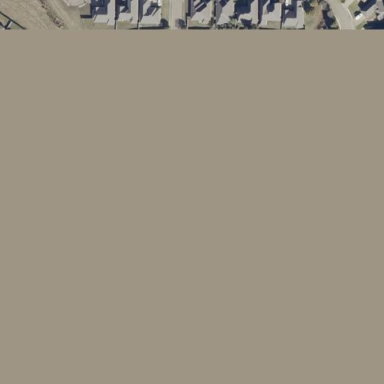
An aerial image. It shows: This residential area consists of single-family homes.